This time-domain trace was recorded on a rotor test rig. Diagnose the rotating machine from this image, choosing from: normal, misalignment, unbalance, looseness.
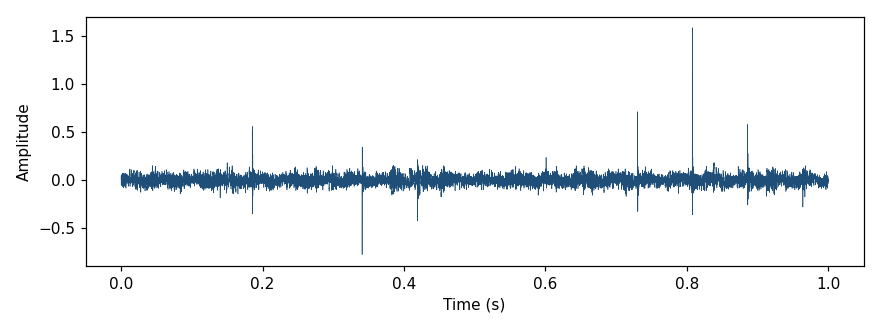
Answer: unbalance